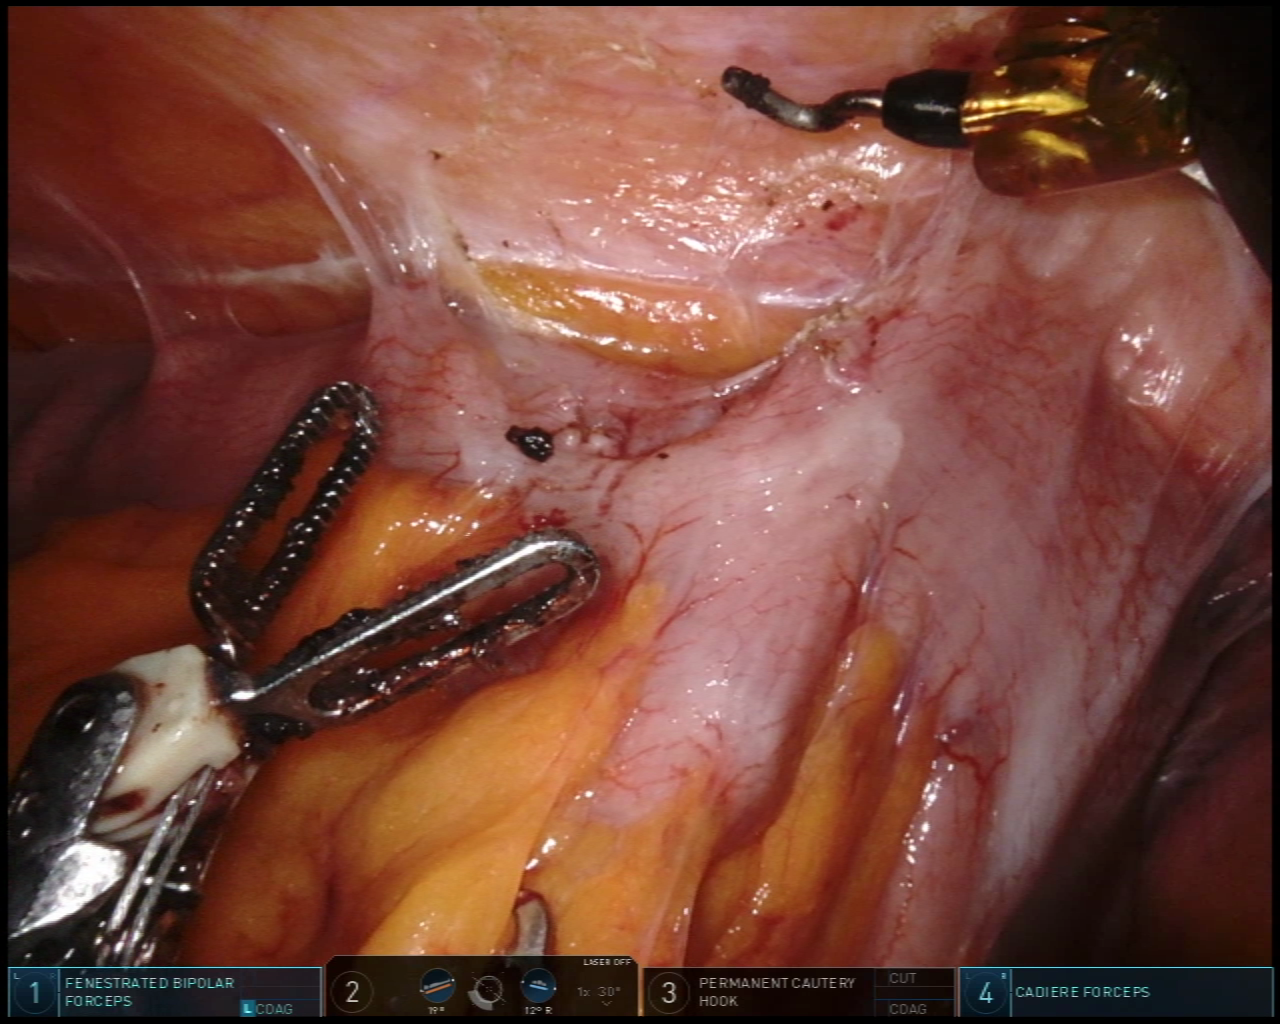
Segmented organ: colon
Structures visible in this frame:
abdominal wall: yes
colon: yes
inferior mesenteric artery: no
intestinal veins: no
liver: no
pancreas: no
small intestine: no
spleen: no
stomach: no
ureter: no
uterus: no
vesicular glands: no